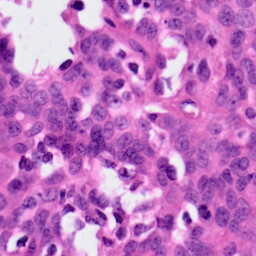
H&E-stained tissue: Ovarian